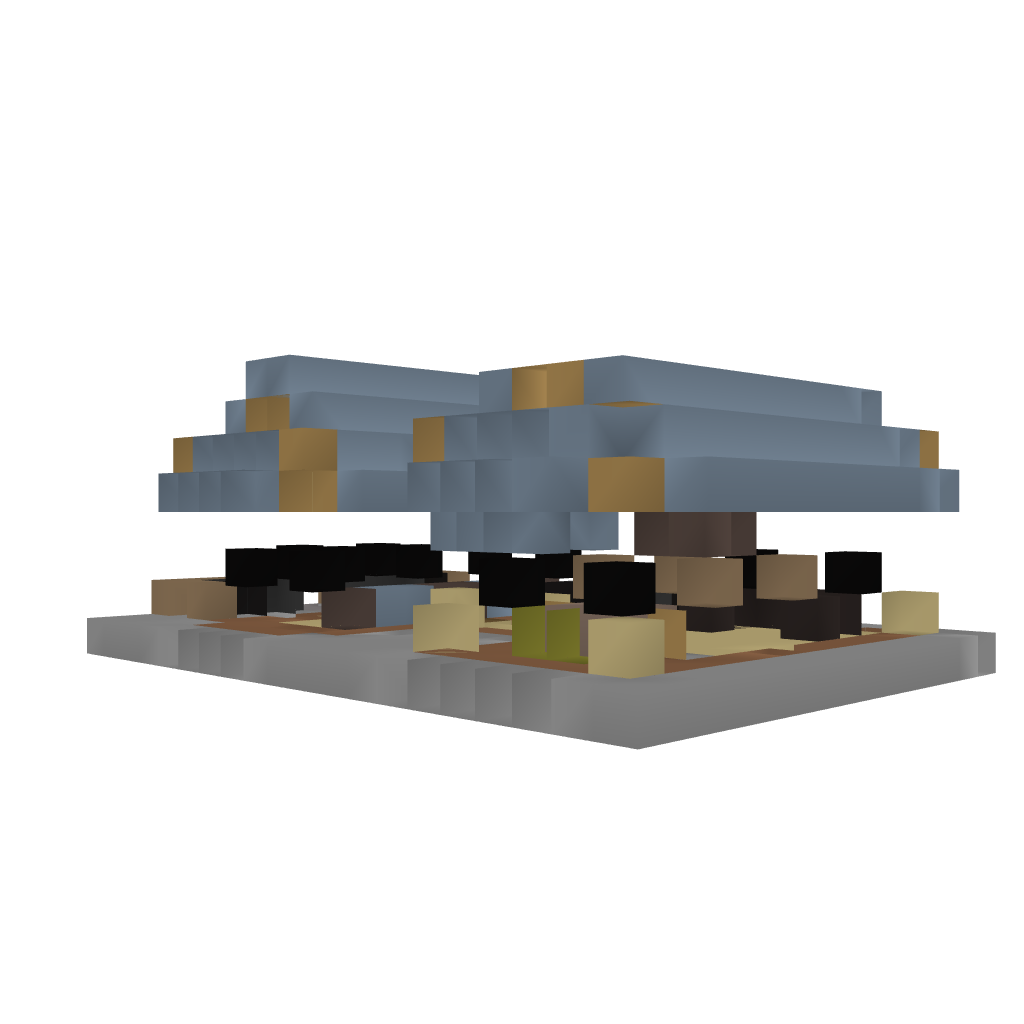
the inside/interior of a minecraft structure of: House #2